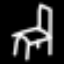
Label: chair